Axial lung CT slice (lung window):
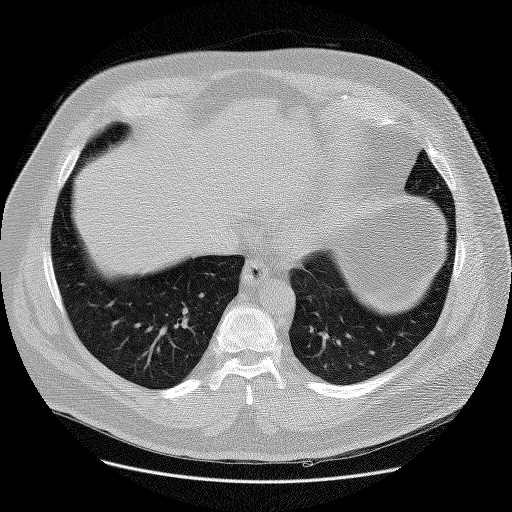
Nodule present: no